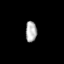
Tissue: prostate
Cell type: Epithelial cells
Senescence score: 0.2961
Nuclear area (px): 225
Mean DAPI intensity: 176.711